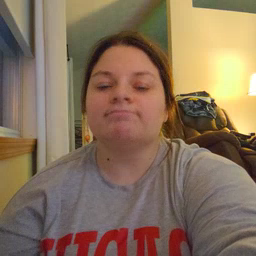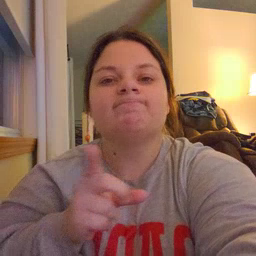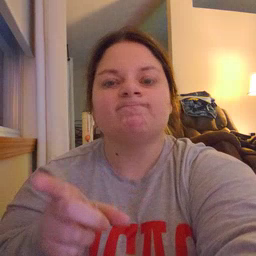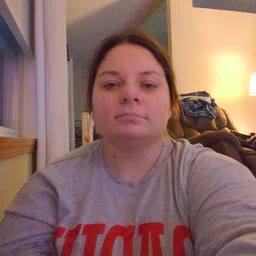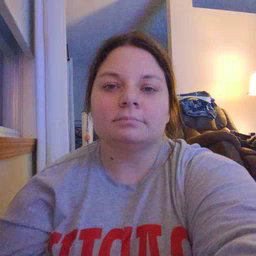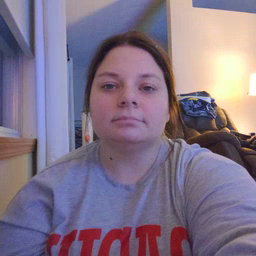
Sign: hesheit